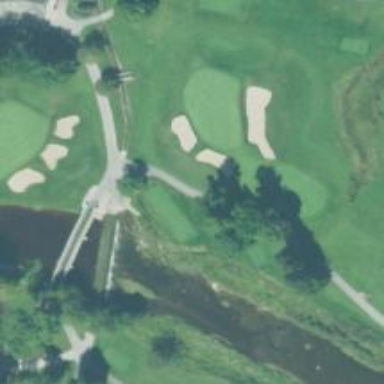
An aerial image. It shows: Service road designated as golf cart path.